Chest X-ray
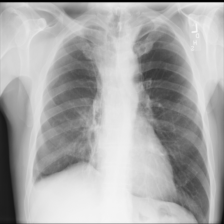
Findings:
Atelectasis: negative
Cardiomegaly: negative
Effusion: negative
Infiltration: negative
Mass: negative
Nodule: positive
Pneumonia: negative
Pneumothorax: negative
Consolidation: negative
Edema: negative
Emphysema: negative
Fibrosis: positive
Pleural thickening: positive
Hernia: negative